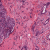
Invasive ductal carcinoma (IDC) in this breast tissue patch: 1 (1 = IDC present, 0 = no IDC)